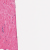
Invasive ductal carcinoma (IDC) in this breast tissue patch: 0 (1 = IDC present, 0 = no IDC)